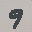
Label: 9